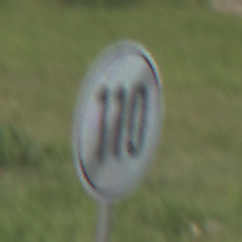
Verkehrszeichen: EndeGeschwindigkeit110
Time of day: MorningAfternoon
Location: Outdoor (Nature)
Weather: PartlyCloudy
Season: NotSpecified
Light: Natural